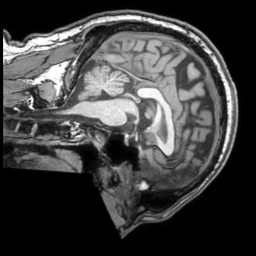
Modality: T1w
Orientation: sagittal
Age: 34
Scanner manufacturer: philips
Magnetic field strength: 3 T
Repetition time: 0.007 s
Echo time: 0.003501 s